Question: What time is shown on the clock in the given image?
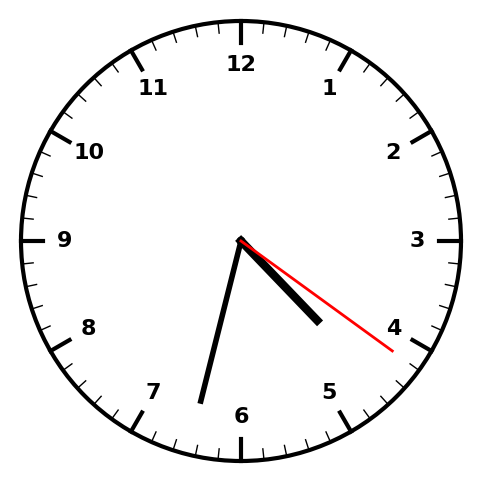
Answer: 04:32:21